Interaction volume radius: 10 \u00c5
Interaction volume height: 10 \u00c5
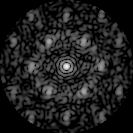
Disorder parameter: 0.5689